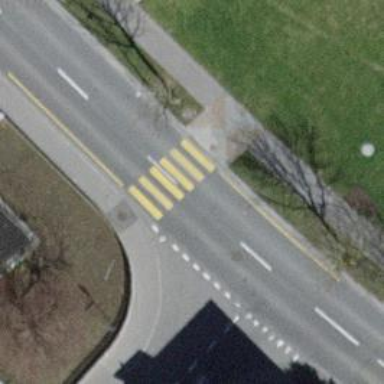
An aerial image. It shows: Uncontrolled crossing with central island on the road.